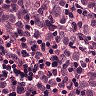
Metastatic tissue present: yes